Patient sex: M
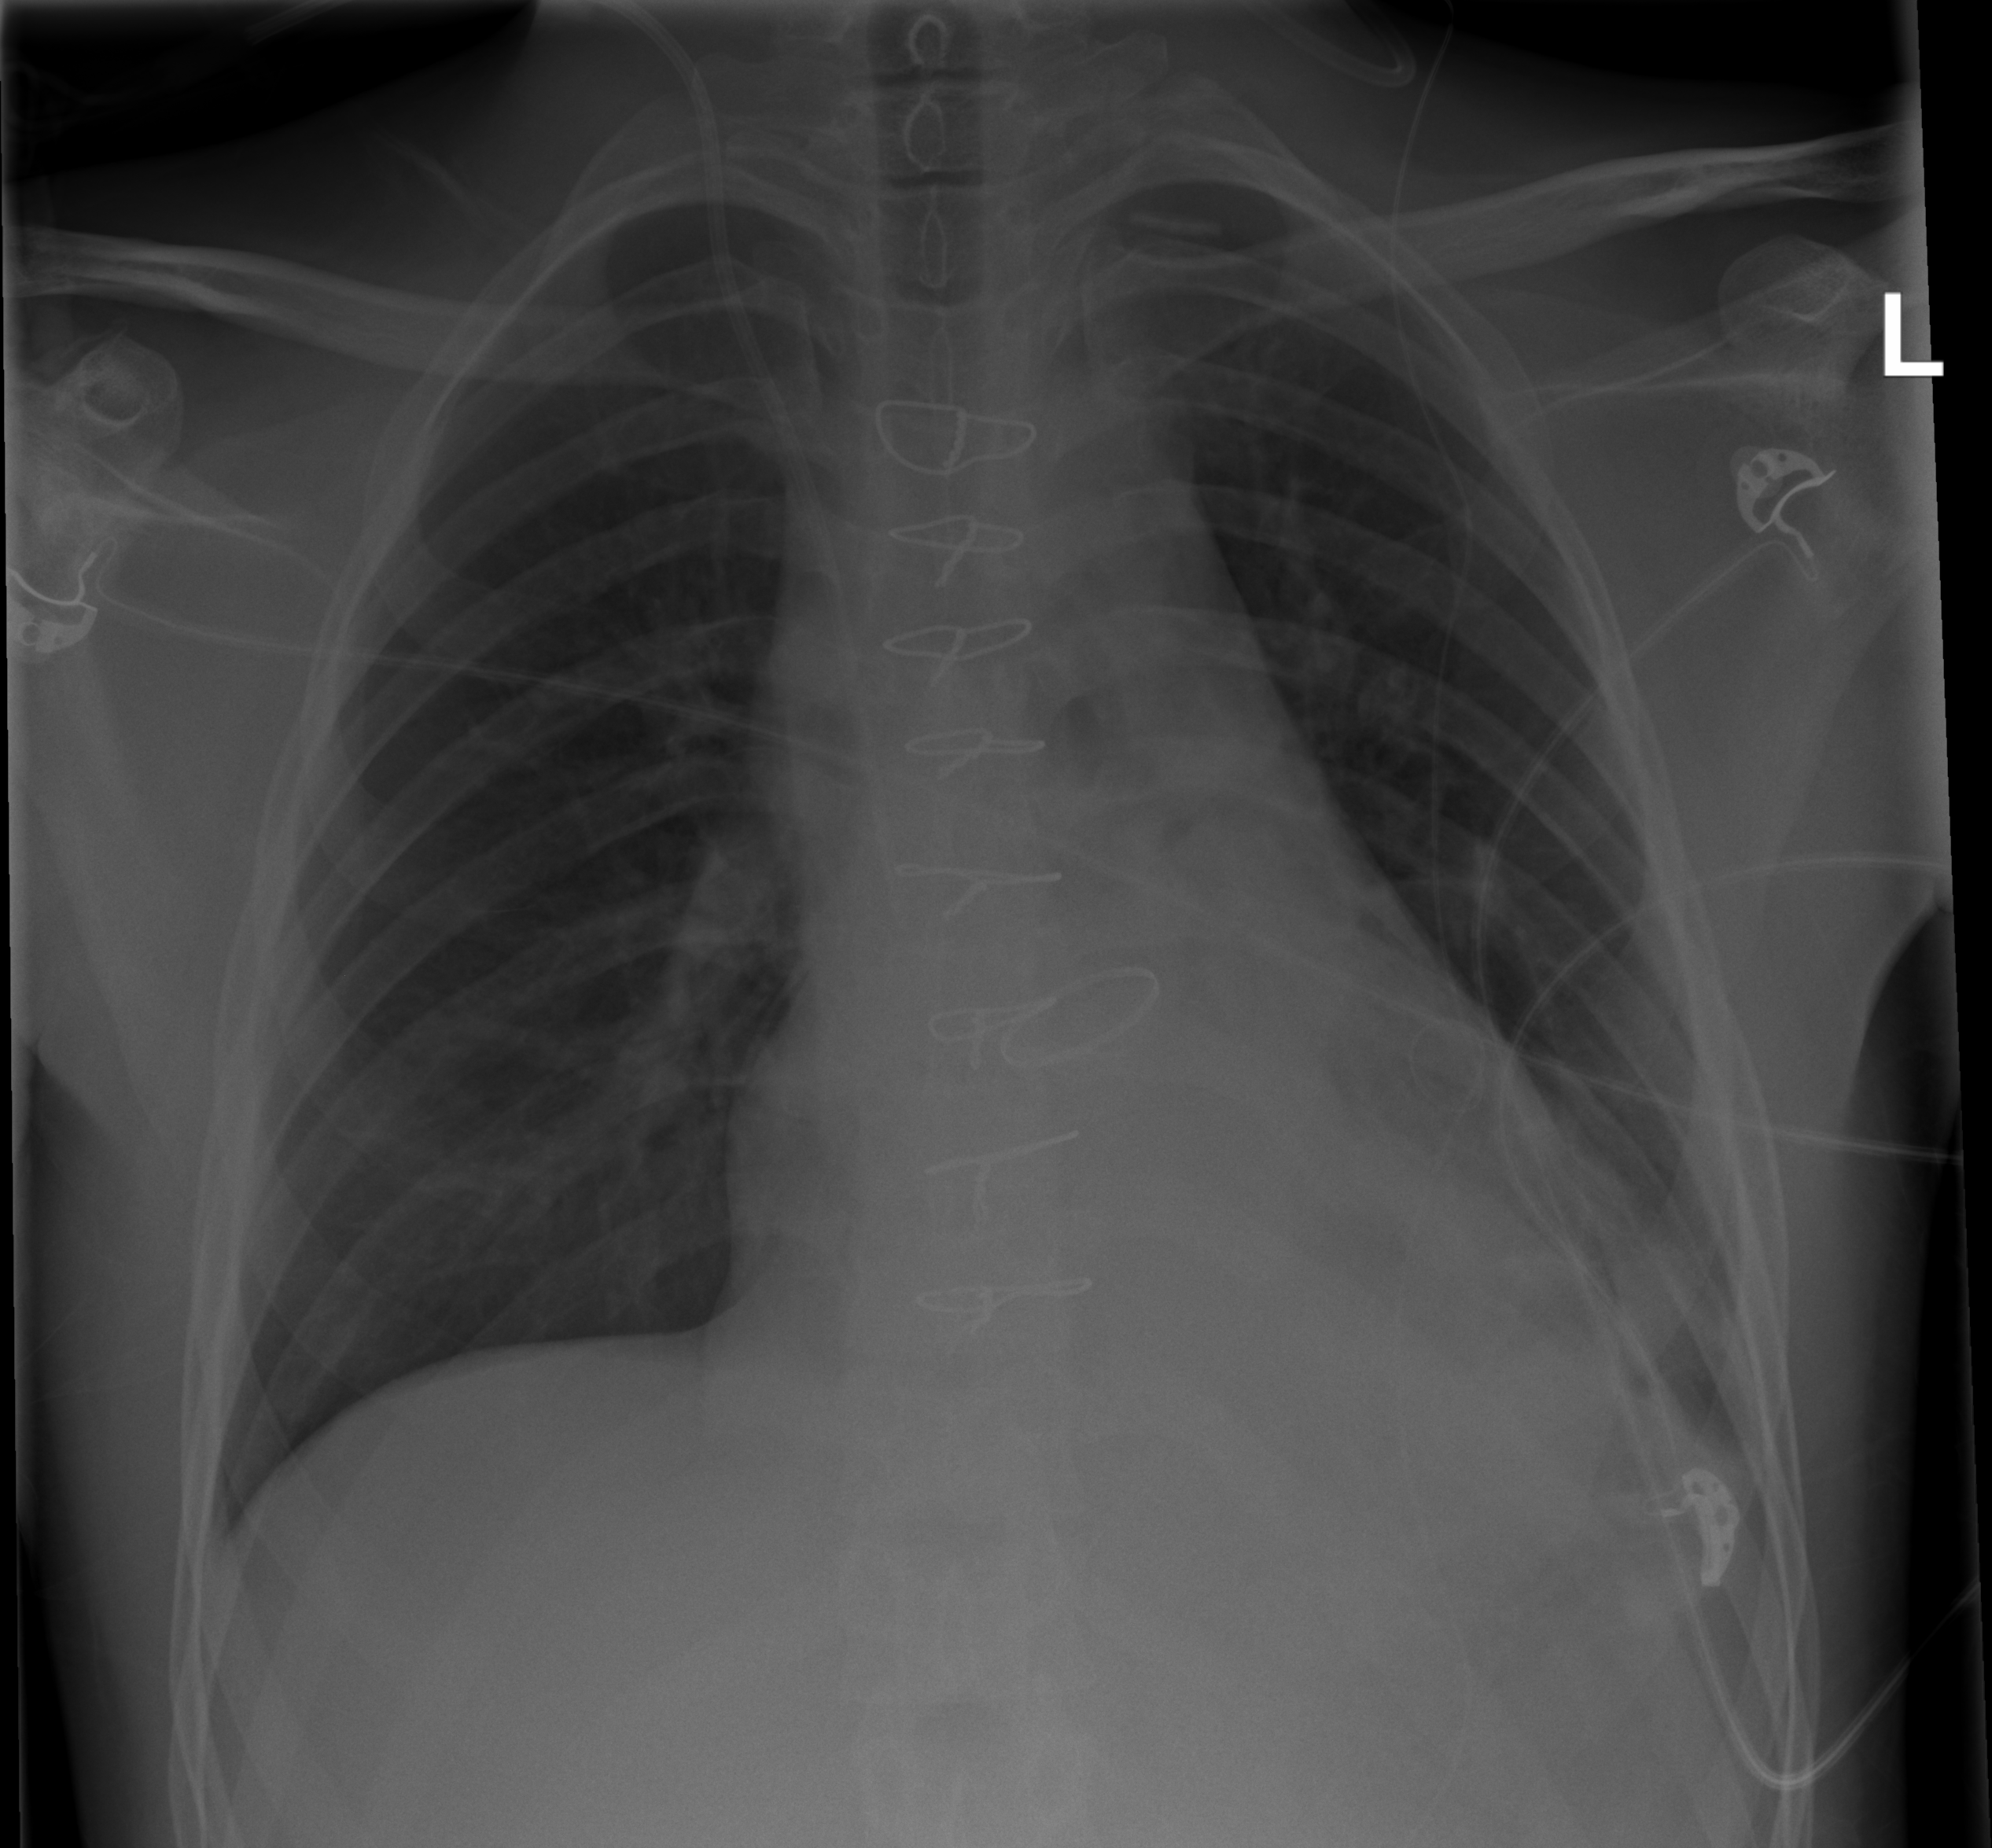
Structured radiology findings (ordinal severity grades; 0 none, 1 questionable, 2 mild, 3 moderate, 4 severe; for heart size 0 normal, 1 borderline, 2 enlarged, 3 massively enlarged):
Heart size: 2
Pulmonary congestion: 0
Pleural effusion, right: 0
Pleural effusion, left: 2
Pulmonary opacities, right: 0
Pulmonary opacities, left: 0
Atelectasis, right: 0
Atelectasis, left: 2